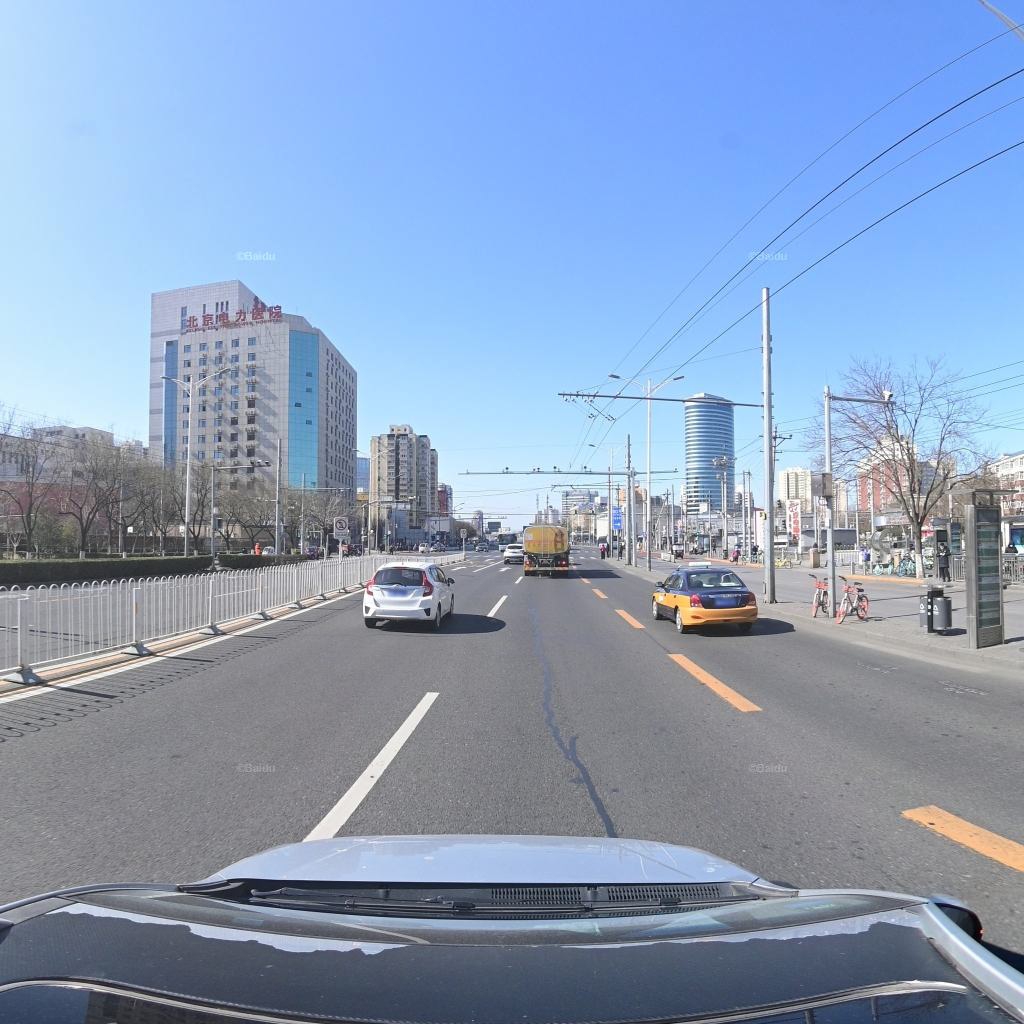
Region: Fengtai
Road damage annotations: longitudinal patch, longitudinal patch